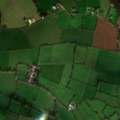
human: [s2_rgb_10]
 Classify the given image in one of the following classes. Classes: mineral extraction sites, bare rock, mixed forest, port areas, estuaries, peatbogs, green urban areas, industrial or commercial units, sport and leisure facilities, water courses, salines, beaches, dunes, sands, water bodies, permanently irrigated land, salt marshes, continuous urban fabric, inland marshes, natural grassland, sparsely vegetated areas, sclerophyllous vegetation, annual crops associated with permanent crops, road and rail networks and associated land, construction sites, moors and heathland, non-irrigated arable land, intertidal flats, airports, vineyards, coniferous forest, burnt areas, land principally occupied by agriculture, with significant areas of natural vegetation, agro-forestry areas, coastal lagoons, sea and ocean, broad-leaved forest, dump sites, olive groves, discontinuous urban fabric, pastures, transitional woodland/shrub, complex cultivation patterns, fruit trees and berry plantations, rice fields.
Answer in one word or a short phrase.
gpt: non-irrigated arable land, pastures, inland marshes